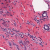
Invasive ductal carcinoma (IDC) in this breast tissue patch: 0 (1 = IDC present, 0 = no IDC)